Question: First of all, i am new to ANTLR. What i am asking may be trivial for the rest of you guys, but i need your help.
I want to match all the qualified names within a stream, and ignore the rest of the characters from the stream.
I tried the following:
'''
findAllQualifiedNames
: qualifiedName+
;
qualifiedName
: IDENTIFIER
('.' IDENTIFIER)*
;
IDENTIFIER
: ('_'
| '$'
| ('a'..'z' | 'A'..'Z'))
('a'..'z' | 'A'..'Z' | '0'..'9' | '_' | '$')*
;
AnyOtherChar
: .
{$channel=HIDDEN;}
;
'''
But it doesn't work the way i expected: for the input 'a.b.c;d.e.f;', it matches only 'a.b.c' as a qualified name. And i get the error:
> No viable alternative at ;
For the grammar above, i tried the following input:
a.b.c;
d.e.f; .. {x.y;}
I expected to match 'a.b.c, d.e.f' and 'x.y', but i get the following:

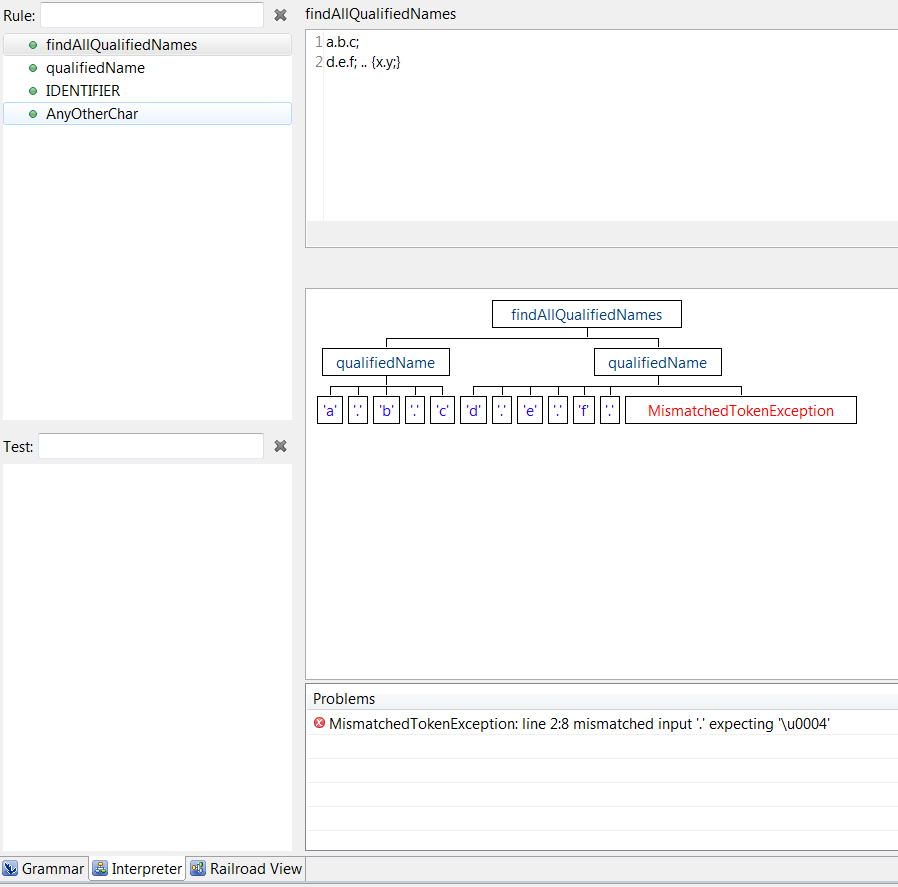
Answer: > But it doesn't work the way i expected: for the input a.b.c;d.e.f;, it matches only a.b.c as a qualified name. And i get the error: ...
I cannot reproduce that.
Using the debugger from ANTLRWorks 1.4.3, I get the following parse tree:

Of course, you'll need to account for text inside string literals and comments that "look" like qualified names, but I showed that in a <URL>.
## EDIT
The fact that 'a.b.c; d.e.f; .. {x.y;}' produces error(s) is because the two '.''s (dots) in there. The dot is being tokenized separately, not as a 'AnyOtherChar' token.
Defining literal tokens inside parser rules (like you did with ''.'' in 'qualifiedName') does cause these tokens to be created only in those parser rules. The following two grammars are identical:
### 1
'''
qualifiedName : IDENTIFIER ('.' IDENTIFIER)*;
IDENTIFIER : ('_' | '$' | 'a'..'z' | 'A'..'Z')+;
'''
### 2
'''
qualifiedName : IDENTIFIER (DOT IDENTIFIER)*;
IDENTIFIER : ('_' | '$' | 'a'..'z' | 'A'..'Z')+;
DOT : '.';
'''